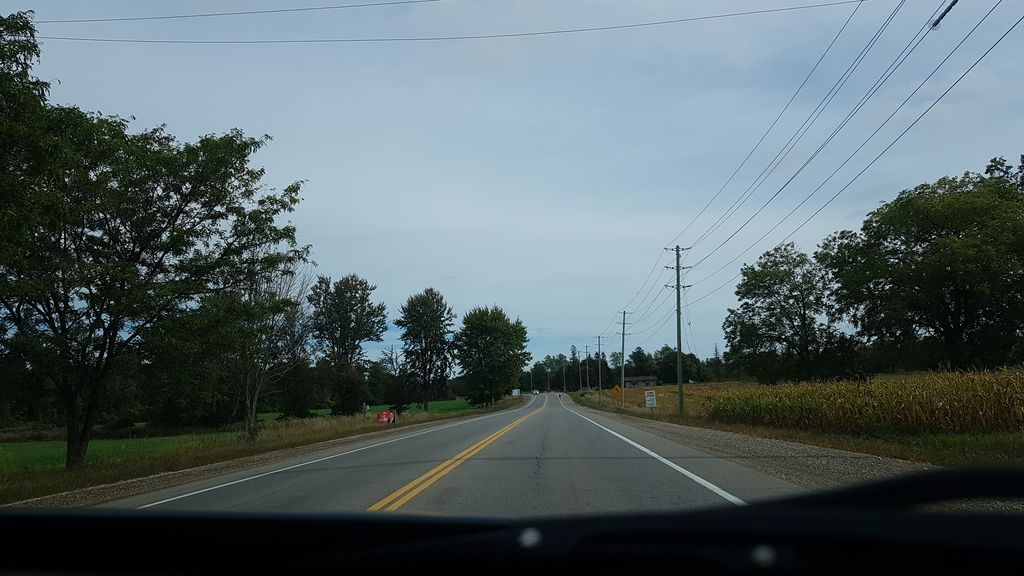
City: kitchener-waterloo